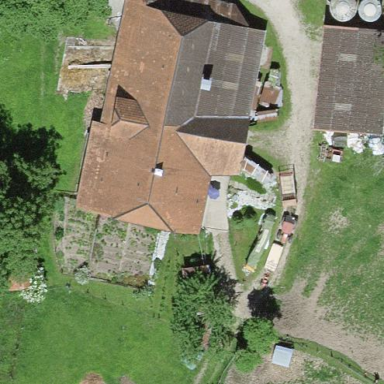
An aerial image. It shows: Farmyard area.